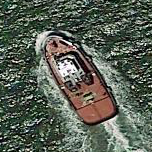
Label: civil